Question: I have managed to insert a new row after finding the '<td>' class name using the jQuery. Now I need to change the row background color of that '<td>'. I tried many ways and also tried to use 'closest('tr')' to find the row, but it failed. I tested to change the '<td>' color.
How do I change the row color?
Here is my jQuery code:
'''
function jQueryShowWarning() {
$('.hideClass').each(function() {
$(this).css("background-color", "blue");
$('<tr width=100%;><td colspan="18" bgcolor="#00FF00"><div style="background-color: #9999ff;"><font color="red">*test</font></div></td></tr>').insertAfter($(this).parent());
//this line doesn't work
$(this).parent().css("background-color", "red");
//this line doesn't work
$(this).parent().closest('tr').css("background-color", "green");
//this line doesn't work
$(this).closest('tr').css("background-color", "red");
});
}
'''
After you Louis code, the image is:

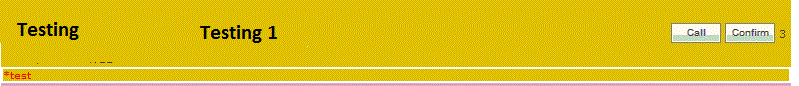
Answer: What you want is probably to change all of the <td> inside the <tr>, so your selector should go along the lines of
$(this).closest('tr').find('td').css('background-color', 'red')
assuming $(this) is a child element of the row for which you want to change the background color